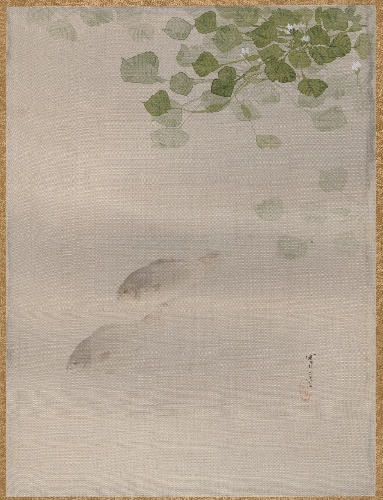
Artist: Watanabe Seitei
Artist bio: Japanese, 1851–1918
Date: ca. 1887
Object type: Album leaf
Classification: Paintings
Medium: Album leaf; ink and color on silk
Culture: Japan
Period: Meiji period (1868–1912)
Dimensions: 13 7/8 x 10 1/2 in. (35.2 x 26.7 cm)
Department: Asian Art
Credit line: Charles Stewart Smith Collection, Gift of Mrs. Charles Stewart Smith, Charles Stewart Smith Jr., and Howard Caswell Smith, in memory of Charles Stewart Smith, 1914
Accession year: 1914
Repository: Metropolitan Museum of Art, New York, NY
Tags: Fish